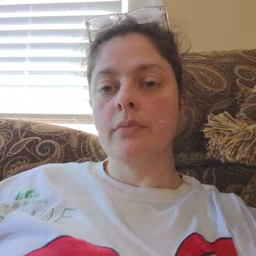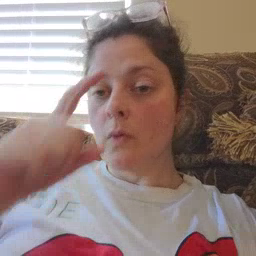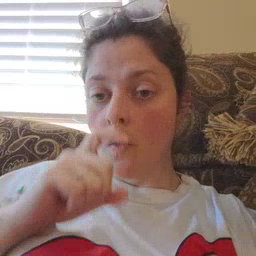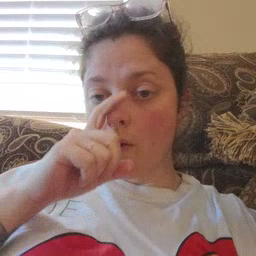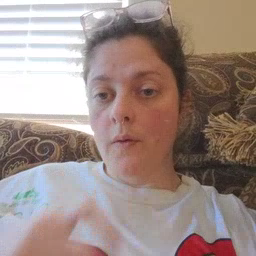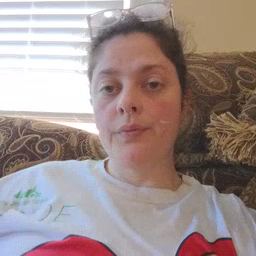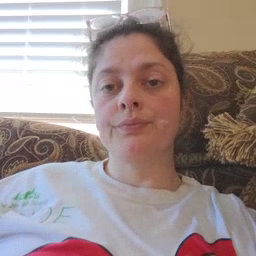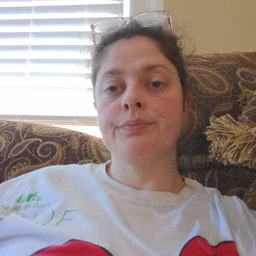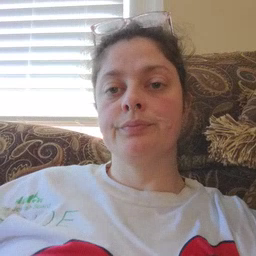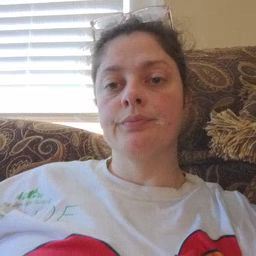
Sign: doll